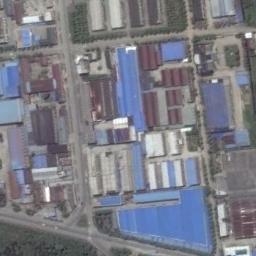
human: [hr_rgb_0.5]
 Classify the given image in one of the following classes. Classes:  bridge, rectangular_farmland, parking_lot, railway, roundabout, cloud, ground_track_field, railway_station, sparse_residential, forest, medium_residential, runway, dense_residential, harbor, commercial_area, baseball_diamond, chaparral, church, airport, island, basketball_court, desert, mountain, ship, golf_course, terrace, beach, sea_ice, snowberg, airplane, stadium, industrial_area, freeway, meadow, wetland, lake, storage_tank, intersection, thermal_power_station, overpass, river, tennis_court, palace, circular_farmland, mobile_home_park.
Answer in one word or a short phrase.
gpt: industrial_area